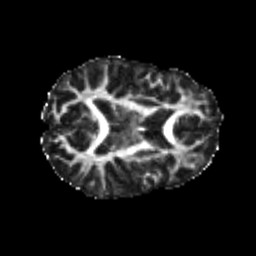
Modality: FA
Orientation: axial
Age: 21
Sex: female
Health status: healthy
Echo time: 0.074 s